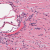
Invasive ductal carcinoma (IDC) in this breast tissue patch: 1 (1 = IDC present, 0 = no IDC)